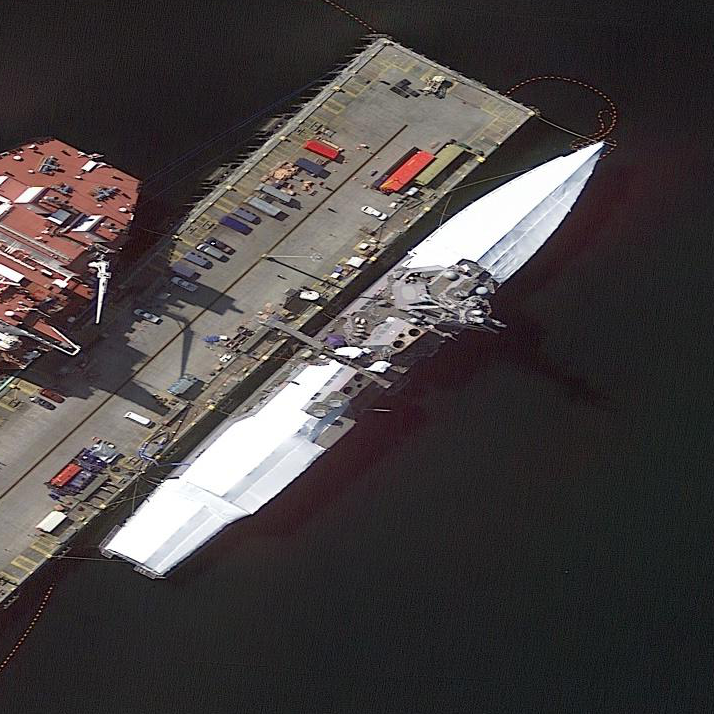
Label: destroyer